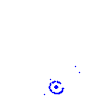
Particle: kaon